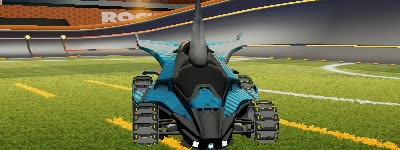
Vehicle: aftershock